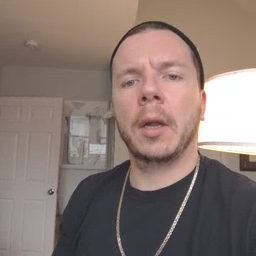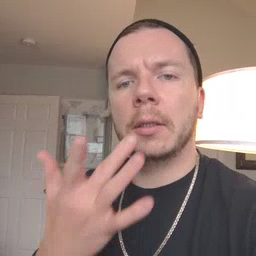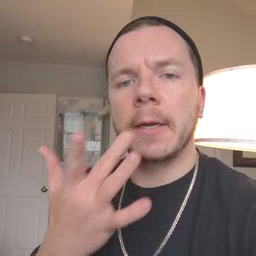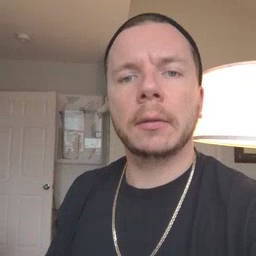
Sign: taste